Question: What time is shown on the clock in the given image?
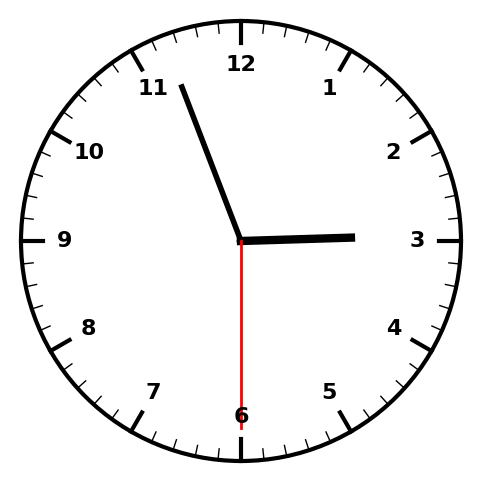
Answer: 02:56:30